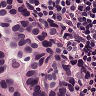
Metastatic tissue present: yes